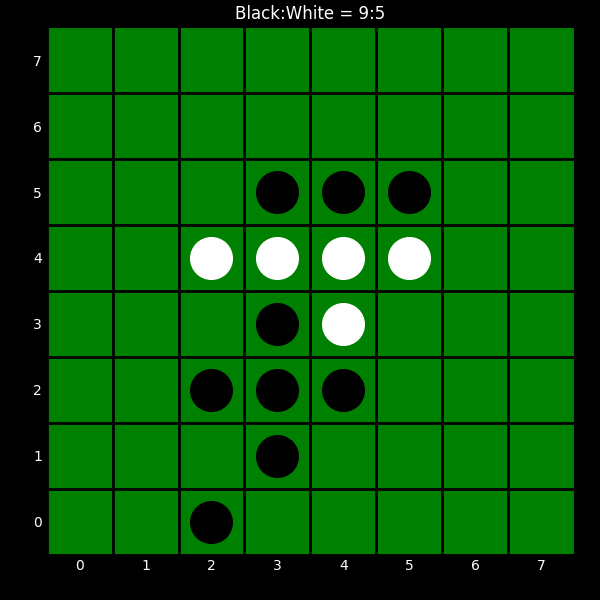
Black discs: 9
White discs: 5